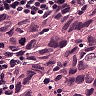
Metastatic tissue present: yes